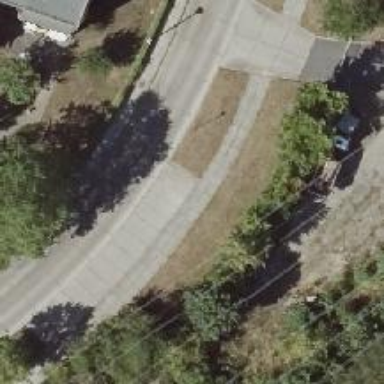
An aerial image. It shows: Sidewalk.